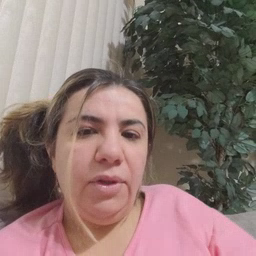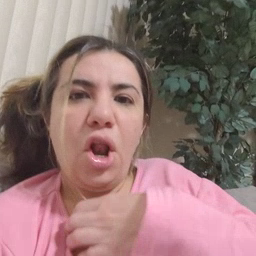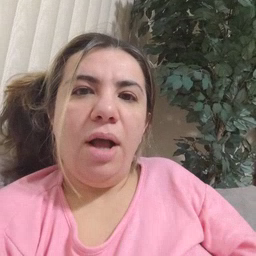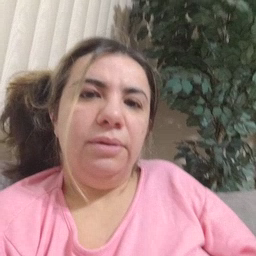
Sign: hungry